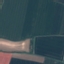
Land use / land cover: AnnualCrop